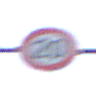
Verkehrszeichen: Geschwindigkeit20
Umgebung: Outdoor, Nature
Tageszeit: SunriseSunset
Wetter: Overcast
Licht: Natural
Jahreszeit: NotSpecified
Kontrast: LowContrast